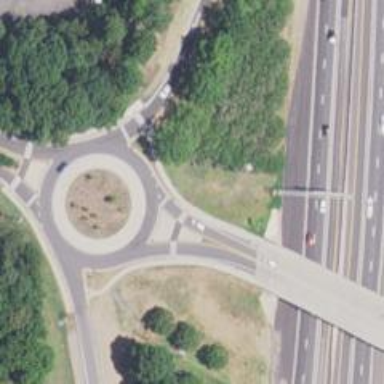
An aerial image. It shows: Secondary road made of asphalt leading to roundabout.